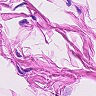
Metastatic tissue present: no